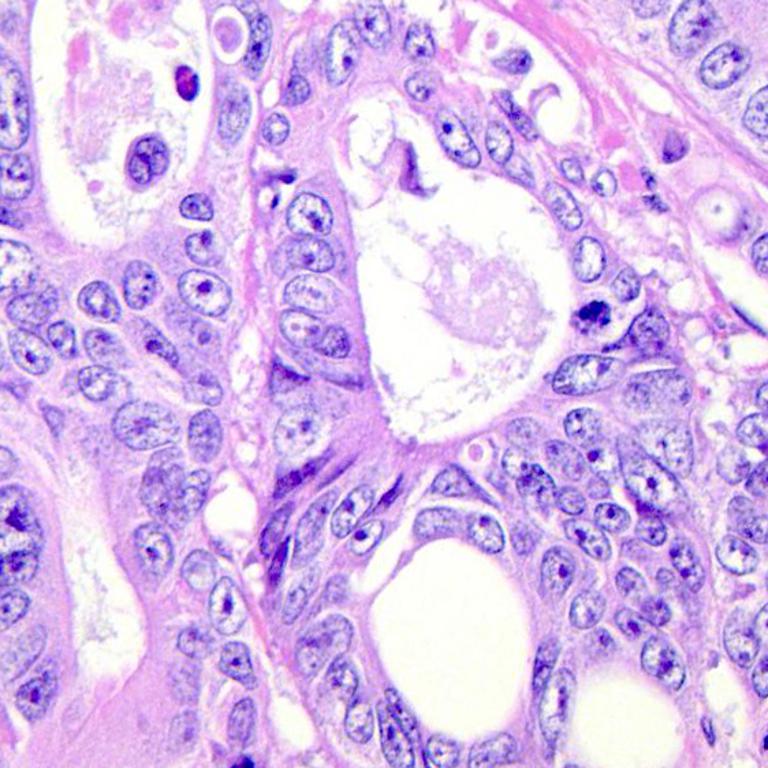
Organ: colon
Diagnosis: adenocarcinomas